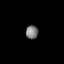
Tissue: lung
Cell type: Fibroblasts
Senescence score: 0.2339
Nuclear area (px): 165
Mean DAPI intensity: 123.339